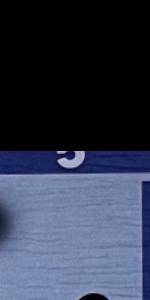
Label: Empty